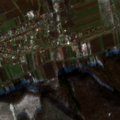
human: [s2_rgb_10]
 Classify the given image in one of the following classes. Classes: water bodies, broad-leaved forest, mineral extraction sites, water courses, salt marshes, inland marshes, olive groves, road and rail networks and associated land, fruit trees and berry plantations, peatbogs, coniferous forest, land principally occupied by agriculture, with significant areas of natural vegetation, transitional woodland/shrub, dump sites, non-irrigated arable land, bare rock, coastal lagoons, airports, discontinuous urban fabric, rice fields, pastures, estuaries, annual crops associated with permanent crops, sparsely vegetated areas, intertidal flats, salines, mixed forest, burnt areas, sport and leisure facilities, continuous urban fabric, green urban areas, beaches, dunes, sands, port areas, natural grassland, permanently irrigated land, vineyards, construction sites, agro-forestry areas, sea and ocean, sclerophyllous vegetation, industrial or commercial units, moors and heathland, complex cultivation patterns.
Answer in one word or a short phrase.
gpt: discontinuous urban fabric, non-irrigated arable land, complex cultivation patterns, broad-leaved forest